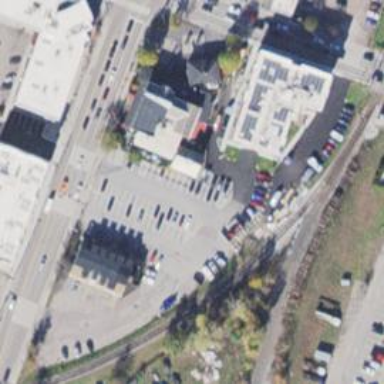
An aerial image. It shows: Retail area.